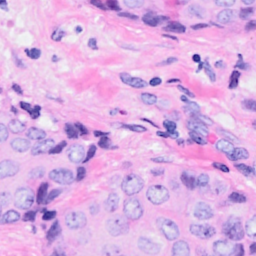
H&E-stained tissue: Breast